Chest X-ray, PA view. Patient: 29 years old, sex F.
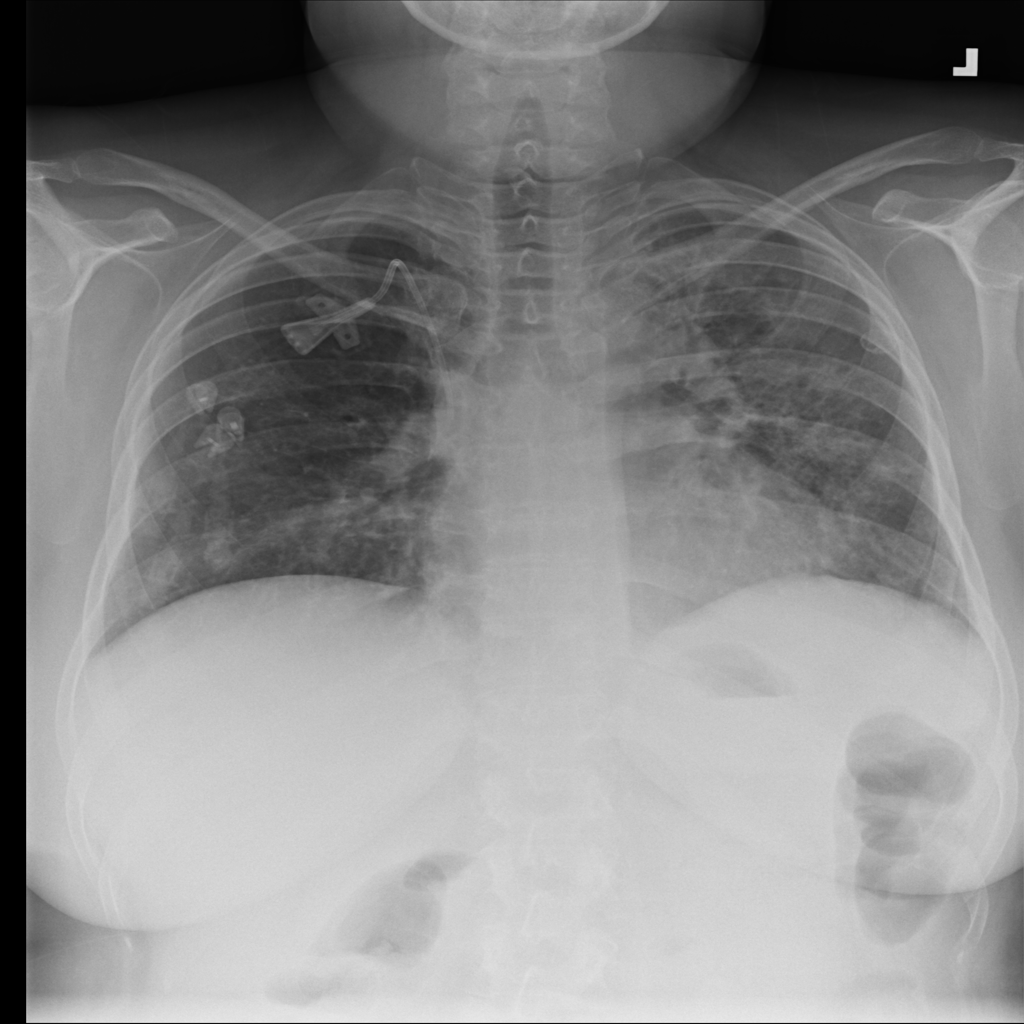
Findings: Consolidation